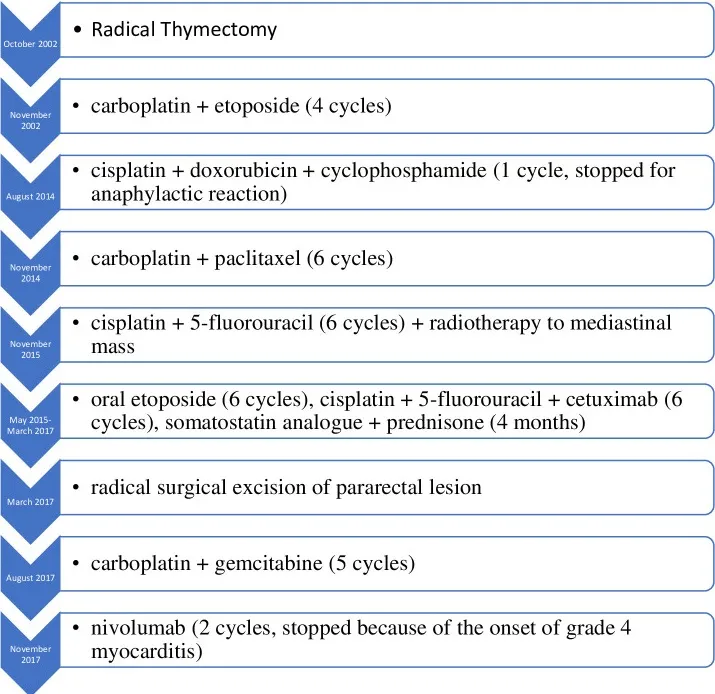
Timeline of treatments.
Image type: chart (chart)